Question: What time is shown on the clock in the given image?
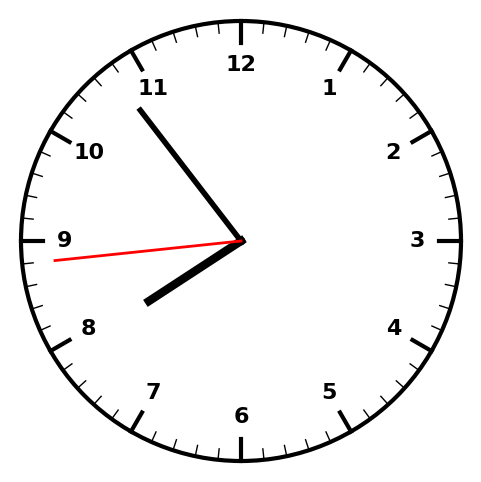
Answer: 07:53:44